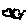
Label: cloud